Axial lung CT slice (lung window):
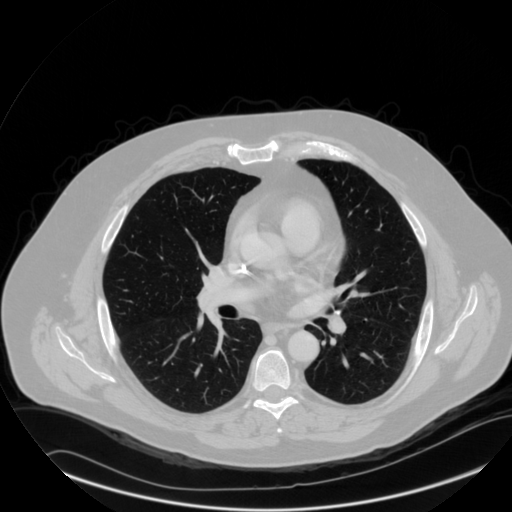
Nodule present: no